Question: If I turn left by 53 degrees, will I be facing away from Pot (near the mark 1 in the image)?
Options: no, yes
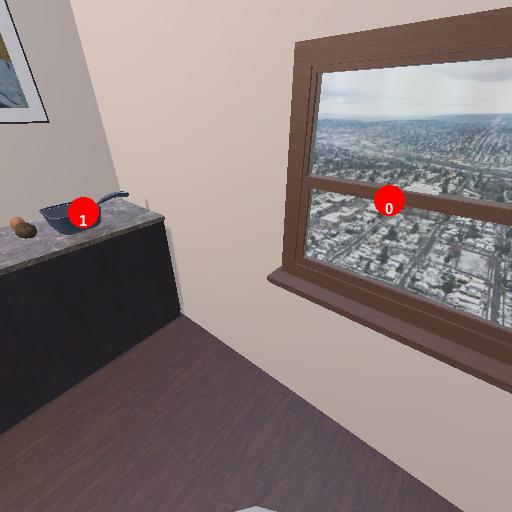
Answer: no